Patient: sex M, age 45
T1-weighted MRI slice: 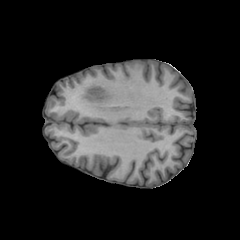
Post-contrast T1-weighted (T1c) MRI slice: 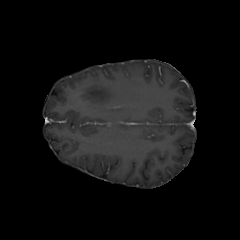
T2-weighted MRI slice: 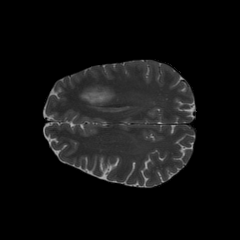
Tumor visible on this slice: yes
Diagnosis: Oligodendroglioma, IDH-mutant, 1p/19q-codeleted
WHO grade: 2